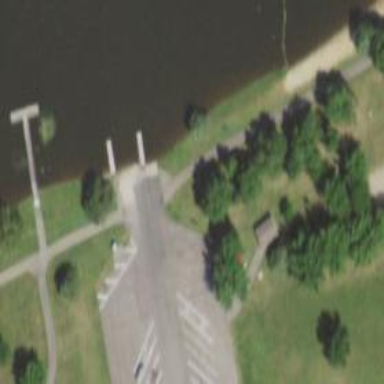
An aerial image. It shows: Slipway on leisure land.